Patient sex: M
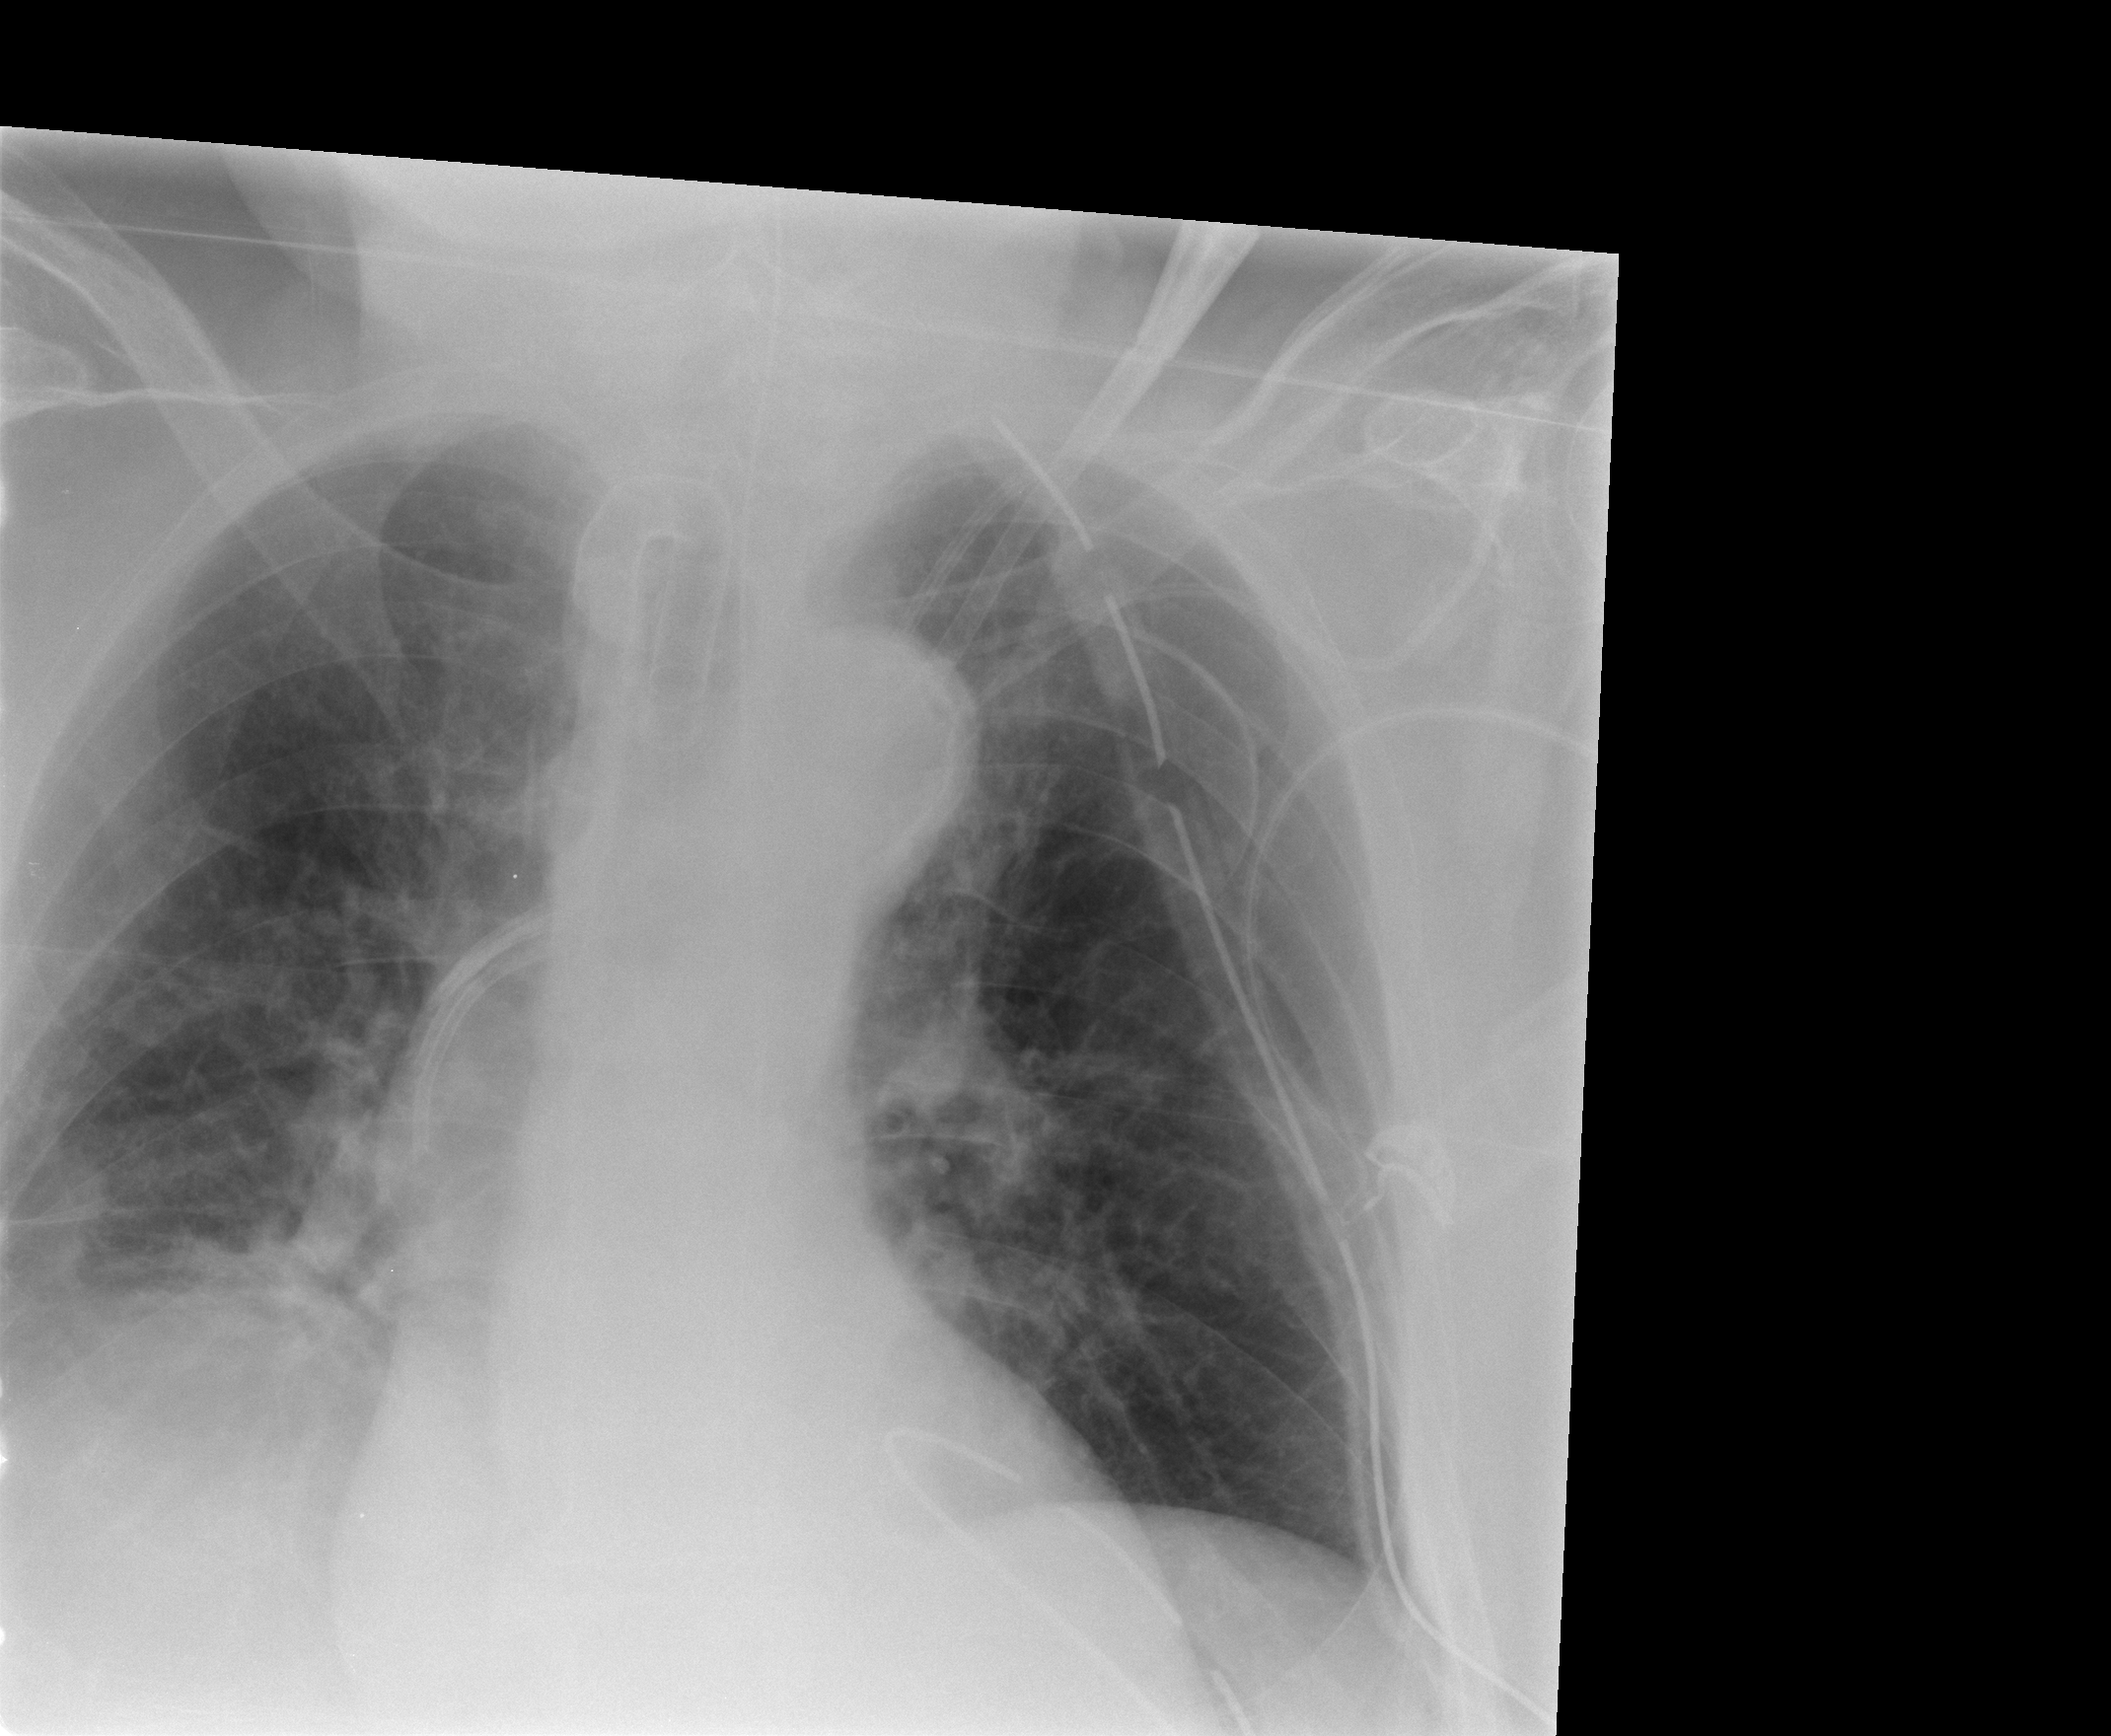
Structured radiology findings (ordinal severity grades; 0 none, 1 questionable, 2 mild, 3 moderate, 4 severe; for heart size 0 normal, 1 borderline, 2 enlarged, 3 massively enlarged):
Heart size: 1
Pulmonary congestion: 2
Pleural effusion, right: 2
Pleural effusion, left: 0
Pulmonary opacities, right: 0
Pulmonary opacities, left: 0
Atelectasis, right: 2
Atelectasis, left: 0